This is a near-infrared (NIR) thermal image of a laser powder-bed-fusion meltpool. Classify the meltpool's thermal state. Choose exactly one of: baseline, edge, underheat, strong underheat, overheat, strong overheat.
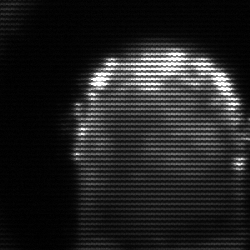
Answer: baseline